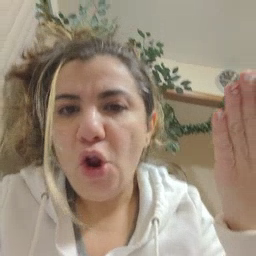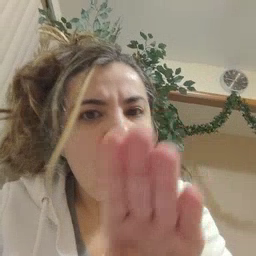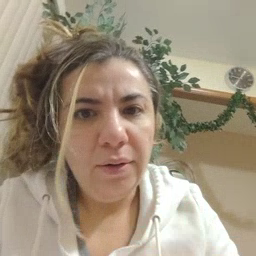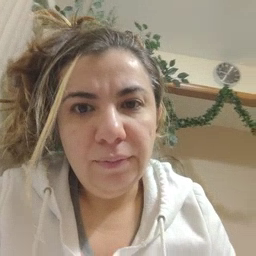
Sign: close